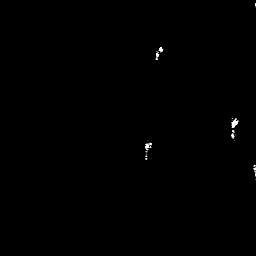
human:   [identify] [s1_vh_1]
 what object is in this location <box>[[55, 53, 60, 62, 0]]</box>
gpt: <ref>1 small ship at the center</ref>